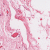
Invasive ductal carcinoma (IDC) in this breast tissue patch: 0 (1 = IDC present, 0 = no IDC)